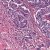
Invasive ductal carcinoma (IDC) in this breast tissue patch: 1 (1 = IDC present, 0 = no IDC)